A bearing vibration time series has been folded into this square grayscale image, one row per segment of consecutive samples. Based on the visible evidence, which condition applies: normal, inner_race, outer_race, ball?
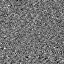
Answer: inner_race